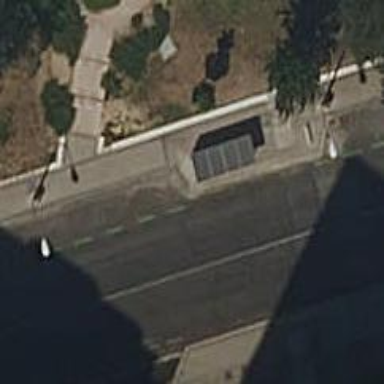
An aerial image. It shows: Bus stop with shelter. It is platform for public transport.